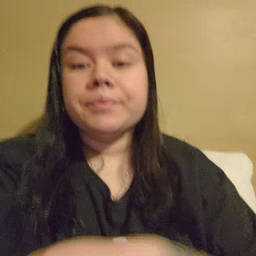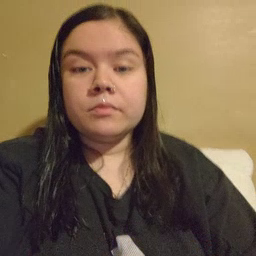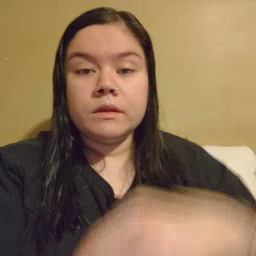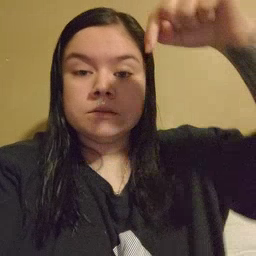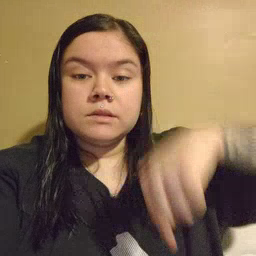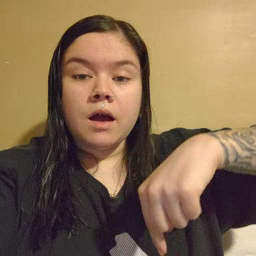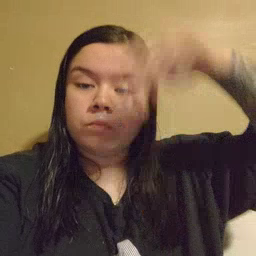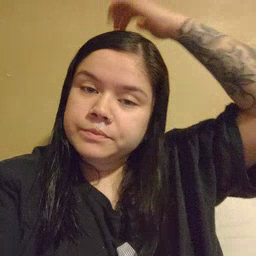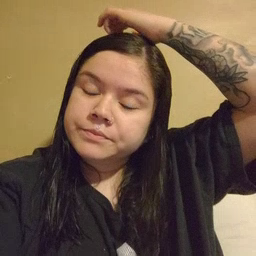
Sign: down